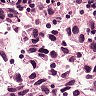
Metastatic tissue present: yes